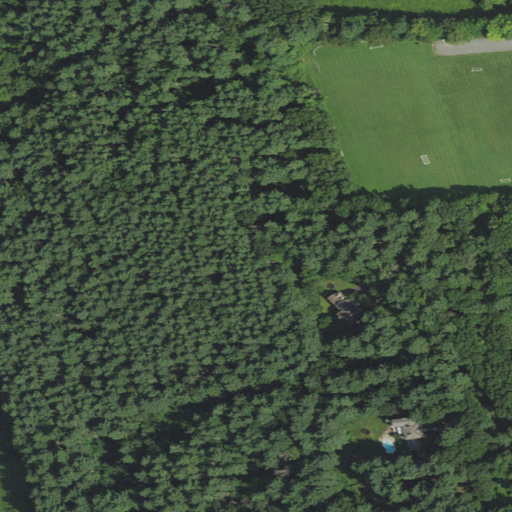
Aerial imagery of mountain in Massachusetts named Dirty Meadow Hill containing evergreen forest, mixed forest, deciduous forest, low intensity development, woody wetlands, open development, shrub, and grassland